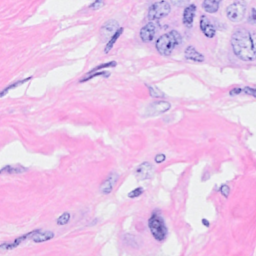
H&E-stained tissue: Breast